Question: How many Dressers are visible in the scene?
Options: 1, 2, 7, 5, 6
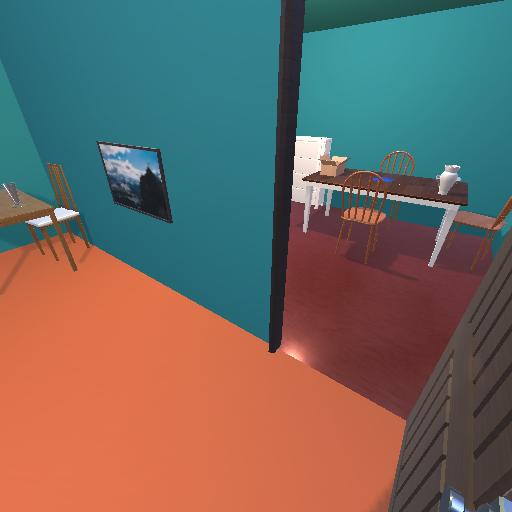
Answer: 1